Question: A new column has been added to a table, but the new column was not added to the end of the table definition (rightmost column), but the middle of the table.

When I try to commit this in Redgate SQL Source Control, I get the warning "These changes may result in data loss"
- - - - - - -
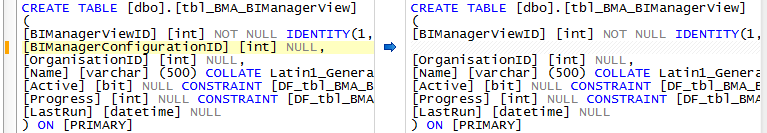
Answer: Up front disclosure that I work for Red Gate on SQL Source Control.
That change will need to re-create a table. By default SSMS won't let you save that change. However that option must have been disabled in SSMS. It's under Tools->Options->Designers->Table and Database Designers->Prevent saving changes that require a table re-creating.
Given that feature is disabled SQL Source Control has then picked that up as a potential data loss situation, and prompted to see if you want to add a migration script.
If other developers within your team pull this change in through a get latest, then SQL Source Control will let them about any potential data loss with more details, depending on the current state of their local database. If the only change is adding columns to an existing table then this will not drop the data in columns that are unchanged.
If you are deploying to another DB (e.g. staging/UAT/prod) and you have SQL Compare you can use that to see exactly what will be applied to a DB if you try and run this against another non-local database. Choose the create deployment script option and you can sanity check the SQL before running.
As you say adding the column to the end of the table will avoid the need for the rebuild, so is probably the simplest way to avoid this if you don't need to worry about where the column is.
Alternatively you can add a migration script to:
1. Create a new table with the new structure using a temp name
2. Copy the existing data to the temp table
3. Drop the existing table
4. Rename the new temp table to the original name
You mention Migrations v2, the beta feature that changes how migrations work in order to better support branching and merging and DVCS systems. See <URL>
Version 1 migration scripts will need some modifications in order to be converted to a v2 migration script. It's a fairly trivial change. We're working on documenting this at the moment, and please reach out to us on the Google Group if you'd like more information on this change. <URL>